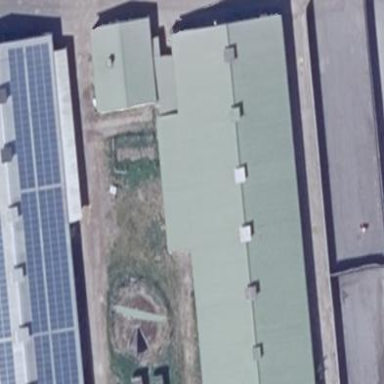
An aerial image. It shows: Gabled roof building with grey-colored roof. The roof's orientation is along the building.